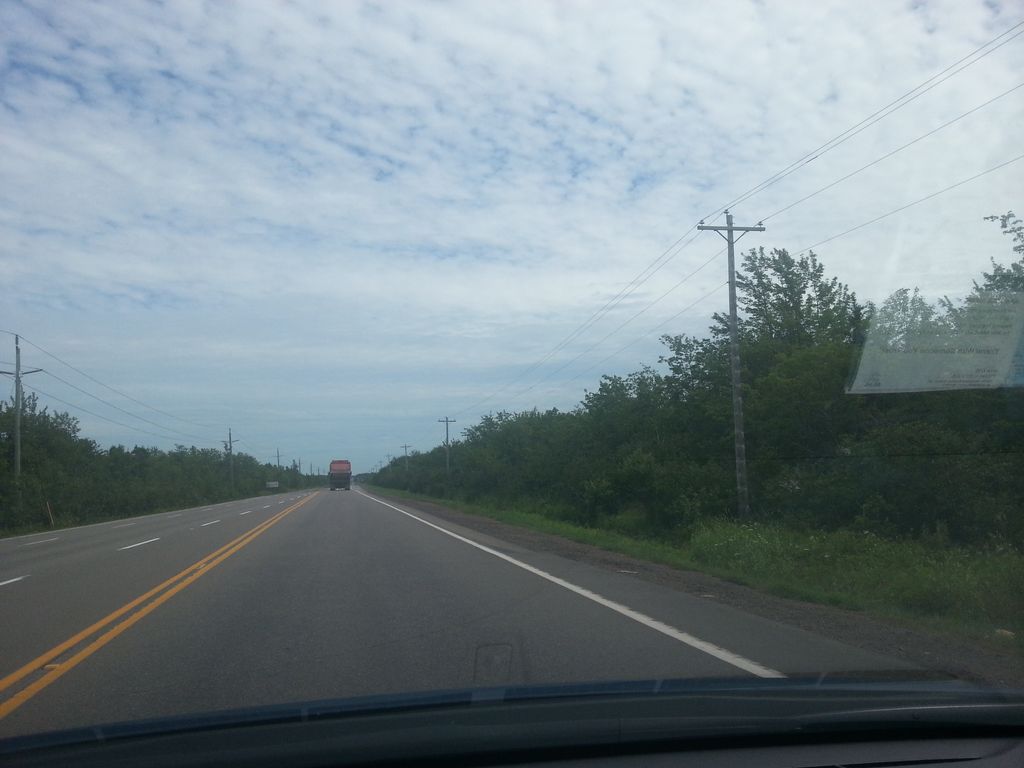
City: charlottetown